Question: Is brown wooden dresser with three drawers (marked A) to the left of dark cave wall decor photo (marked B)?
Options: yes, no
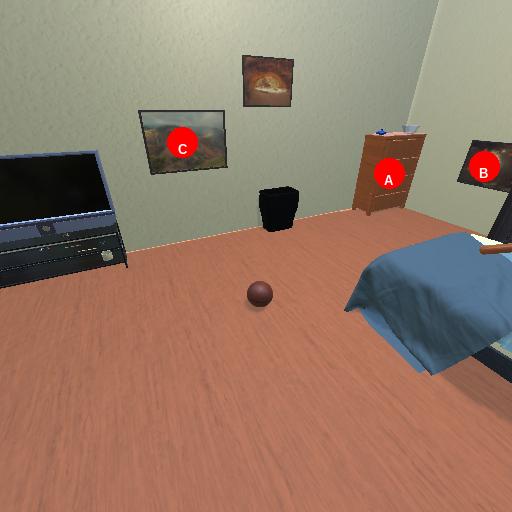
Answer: yes